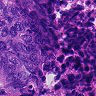
Metastatic tissue present: yes